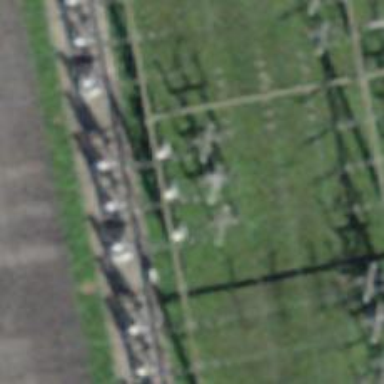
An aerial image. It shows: Power line is depicted.